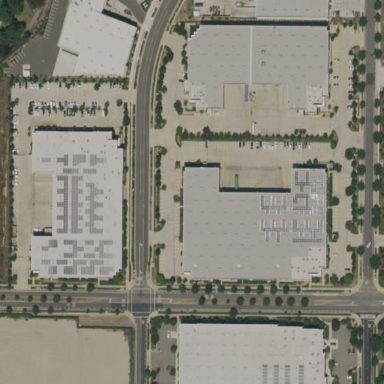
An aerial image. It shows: Retail building.